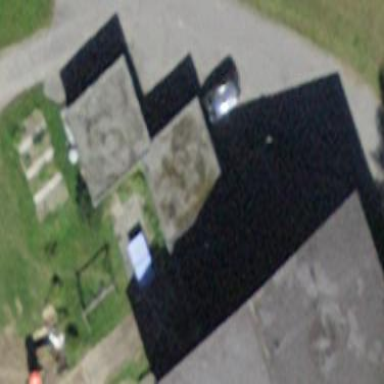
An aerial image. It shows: Flat-roofed building.